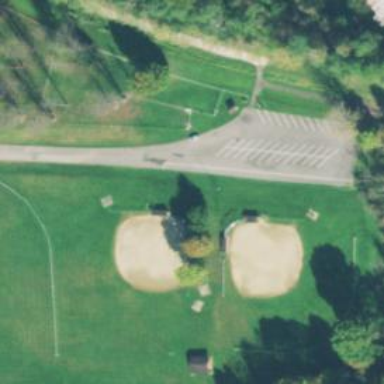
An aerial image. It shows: Baseball pitch for leisure land.